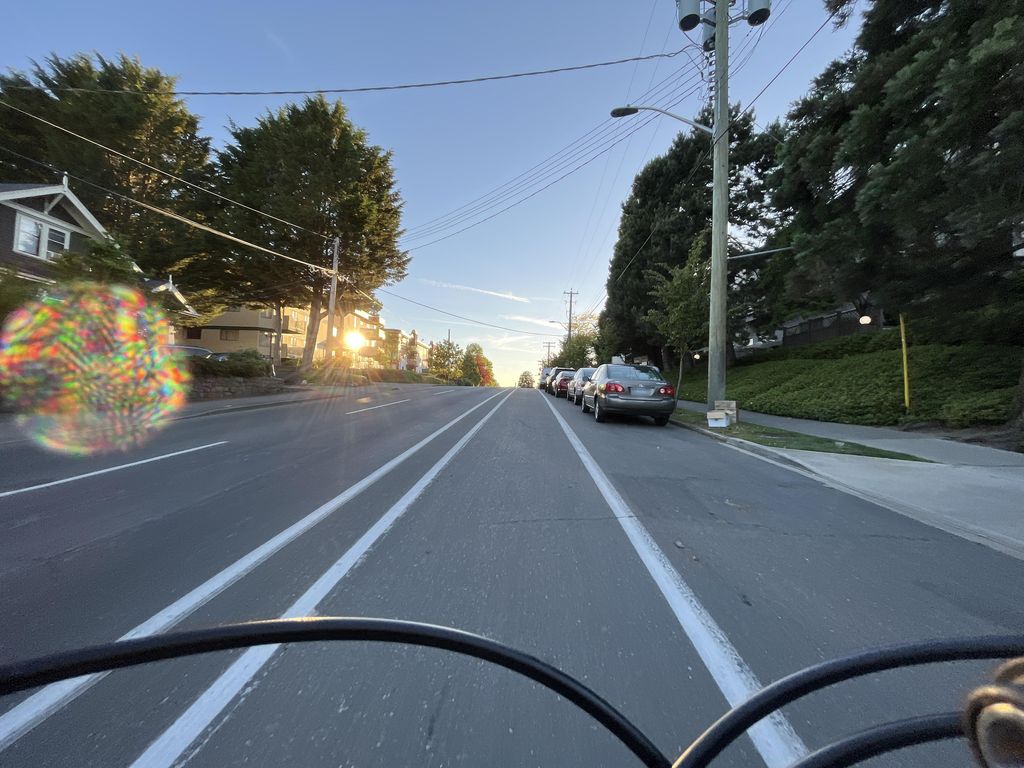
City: victoria